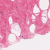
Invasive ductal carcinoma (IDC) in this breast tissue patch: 0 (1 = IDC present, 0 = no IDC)